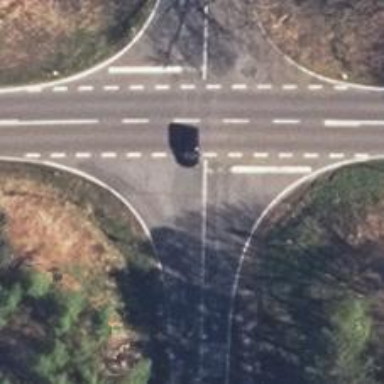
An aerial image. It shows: Stop road.